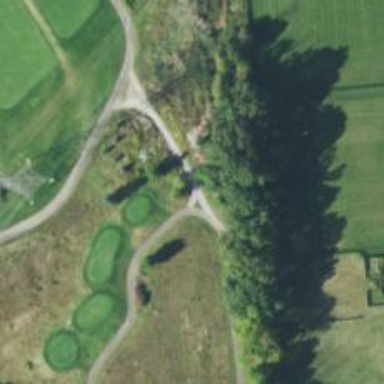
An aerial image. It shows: Path designated for golf carts.